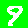
Digit: 9